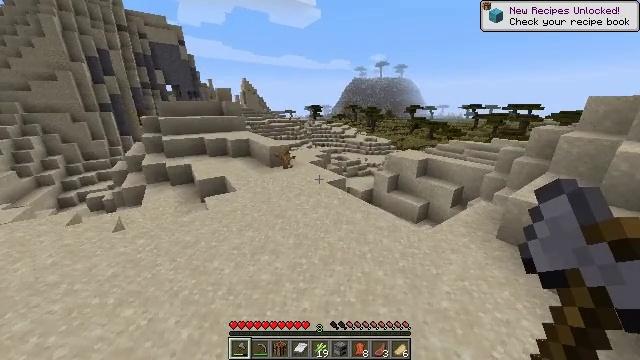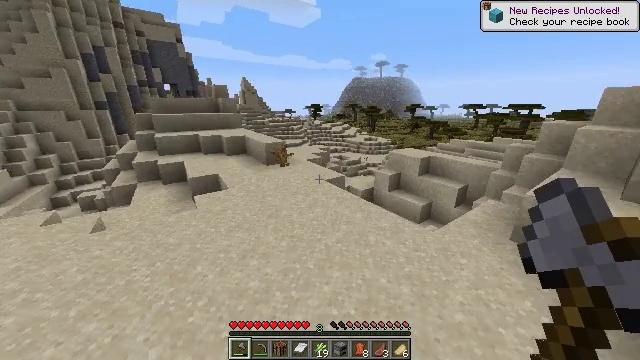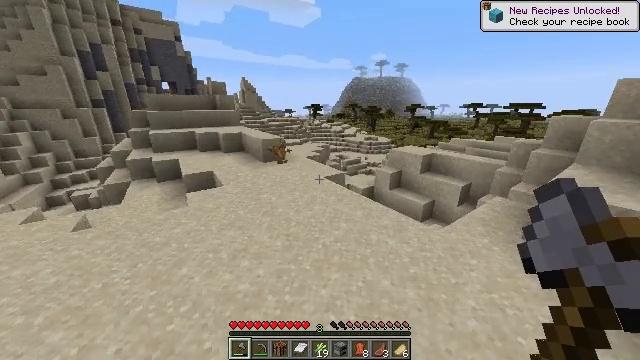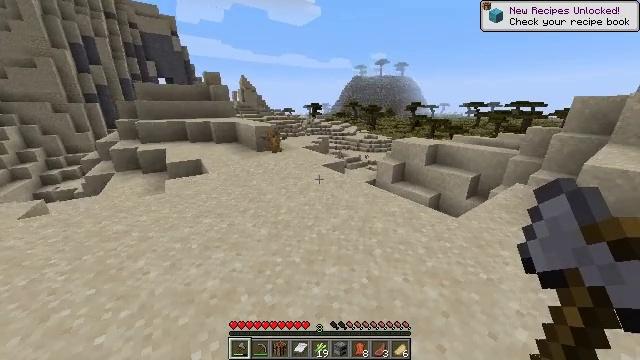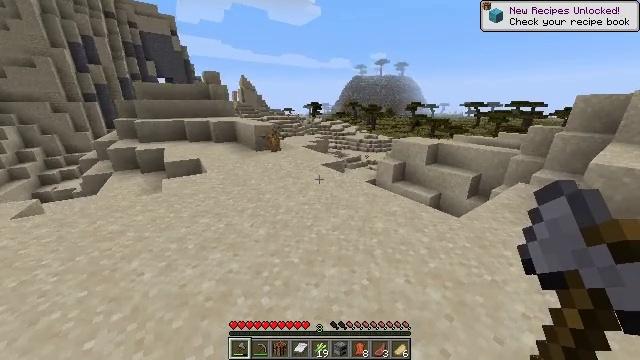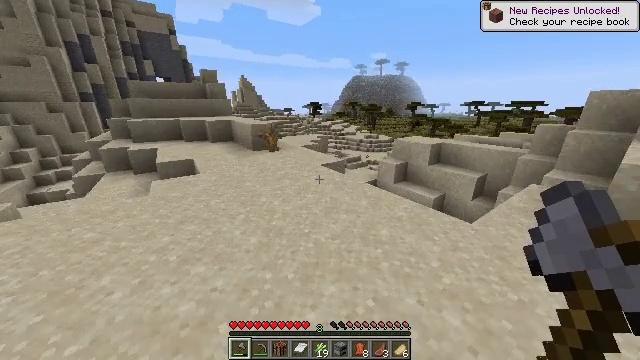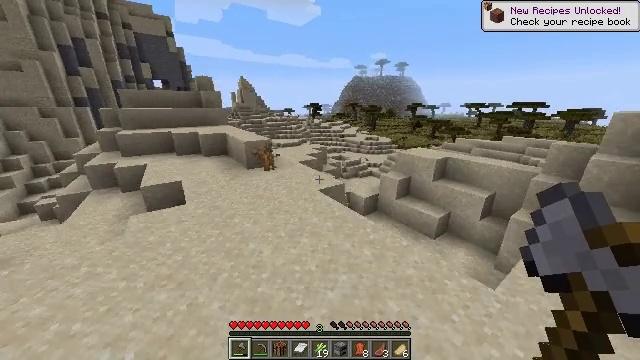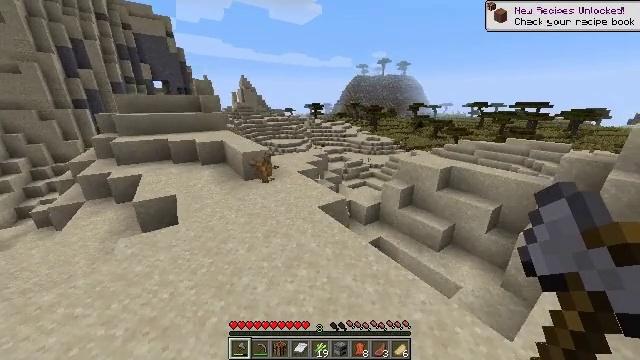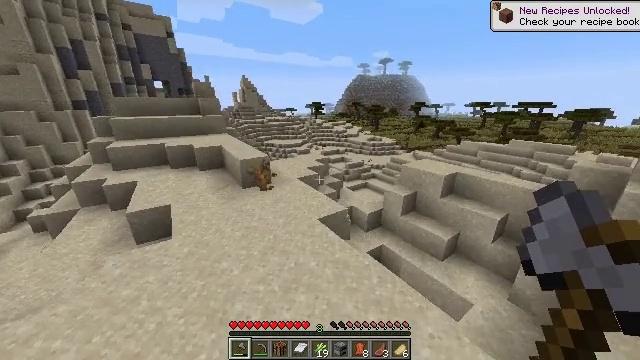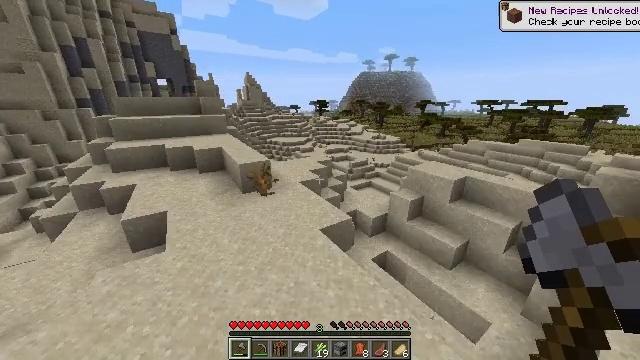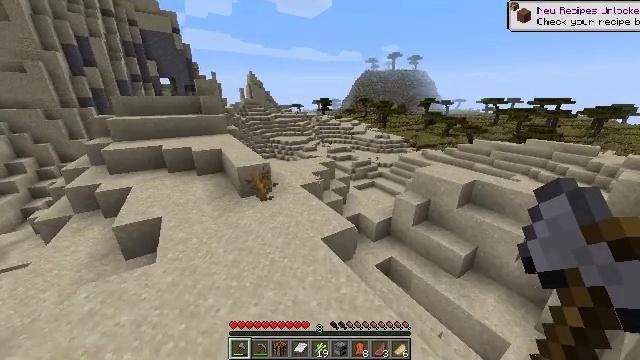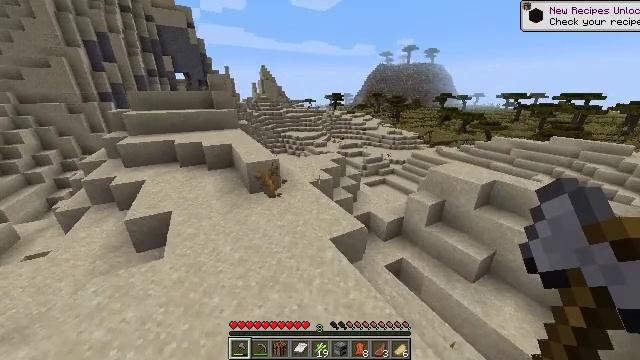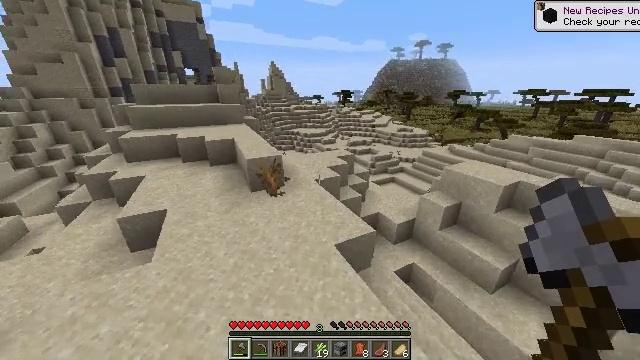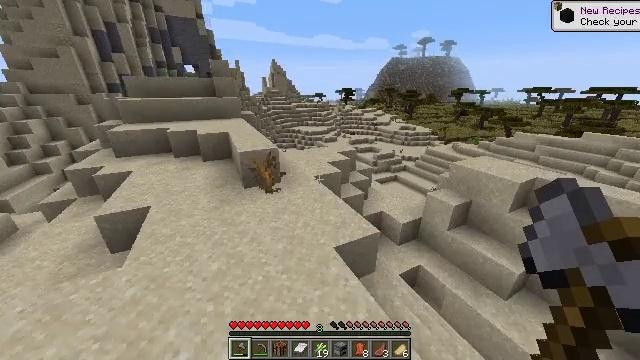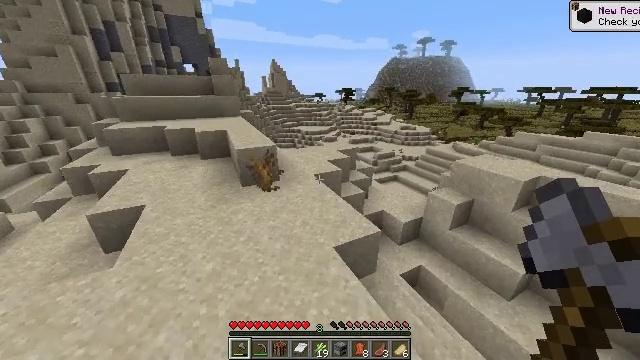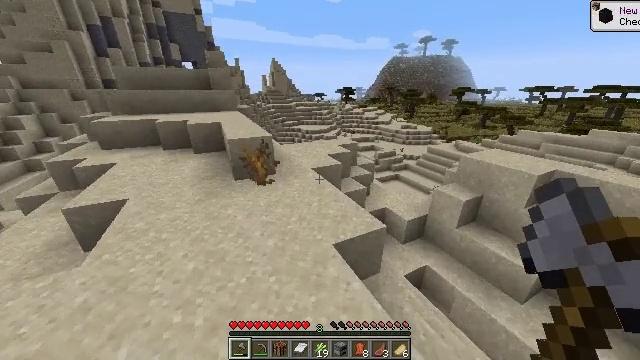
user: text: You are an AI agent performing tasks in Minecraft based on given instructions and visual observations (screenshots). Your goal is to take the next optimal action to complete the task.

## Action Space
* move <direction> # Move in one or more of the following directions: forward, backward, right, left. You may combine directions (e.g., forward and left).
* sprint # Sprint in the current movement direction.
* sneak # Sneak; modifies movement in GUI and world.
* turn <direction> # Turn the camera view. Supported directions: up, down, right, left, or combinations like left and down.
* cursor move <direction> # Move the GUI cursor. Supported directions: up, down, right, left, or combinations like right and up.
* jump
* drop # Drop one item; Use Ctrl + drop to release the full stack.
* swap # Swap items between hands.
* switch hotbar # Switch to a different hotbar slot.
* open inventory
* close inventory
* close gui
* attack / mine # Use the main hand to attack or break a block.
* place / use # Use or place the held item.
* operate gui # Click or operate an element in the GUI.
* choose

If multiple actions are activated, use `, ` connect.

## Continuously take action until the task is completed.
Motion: motion action
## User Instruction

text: Left click to mine the dead bush.
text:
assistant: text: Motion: move forward, sprint, jump
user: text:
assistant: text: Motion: move forward, sprint, jump
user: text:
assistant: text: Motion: move forward, sprint, jump
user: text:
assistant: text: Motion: move forward, sprint, jump
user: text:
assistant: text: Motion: move forward, sprint, jump
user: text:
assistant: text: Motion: move forward, sprint, jump
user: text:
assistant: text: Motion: move forward, sprint, jump
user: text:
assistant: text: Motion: move forward, sprint, jump
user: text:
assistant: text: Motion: move forward, sprint, turn left, jump
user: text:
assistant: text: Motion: move forward, sprint, jump
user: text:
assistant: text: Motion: move forward, sprint, turn left and down, jump
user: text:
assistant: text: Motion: move forward, sprint, turn left, jump
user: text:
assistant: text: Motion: move forward, sprint, jump
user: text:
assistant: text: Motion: move forward, sprint, jump
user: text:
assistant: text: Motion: move forward, sprint, jump
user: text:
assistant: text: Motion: move forward, sprint, jump
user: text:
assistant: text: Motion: move forward and move left, sprint, jump
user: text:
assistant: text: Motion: move forward and move left, sprint, turn left, jump
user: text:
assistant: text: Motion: move forward and move left, sprint, turn left, jump
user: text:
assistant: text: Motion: move forward and move left, sprint, turn left and down, jump
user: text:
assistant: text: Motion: move forward and move left, sprint, turn left and down, jump
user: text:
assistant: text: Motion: move forward and move left, sprint, turn left and down, jump
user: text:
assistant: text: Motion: move forward and move left, jump
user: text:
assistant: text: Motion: move forward, jump
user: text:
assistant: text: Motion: move forward, jump
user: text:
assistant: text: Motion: move forward, jump
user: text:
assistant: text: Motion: move forward, jump
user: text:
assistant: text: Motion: move forward, jump
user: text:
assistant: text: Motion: move forward, jump
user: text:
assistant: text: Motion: move forward, jump